Question: hi whats wrong in my script, when I try to run it always says that Schema has not been registered for model
'''
var session = require('express-session');
var flash = require('connect-flash');
var mongoose = require('mongoose');
mongoose.Promise = global.Promise;
mongoos.connect('mongodb://localhost/csvUploads', {
useMongoClient: true
});
require('./models/csvUpload');
'''
This is my app.js and below is the model
'''
var mongoose = require('mongoose');
var Schema = mongoose.Schema;
var csvUploadsSchema = new Schema({
jirakey: {
type: String,
required: 'Cannot be Left blank.'
},
status: {
type: String,
required: 'Cannot be Left blank.'
},
priority: {
type: String,
required: 'Cannot be Left blank.'
},
...
})
module.exports = mongoose.model('csvUpload', csvUploadsSchema);
'''

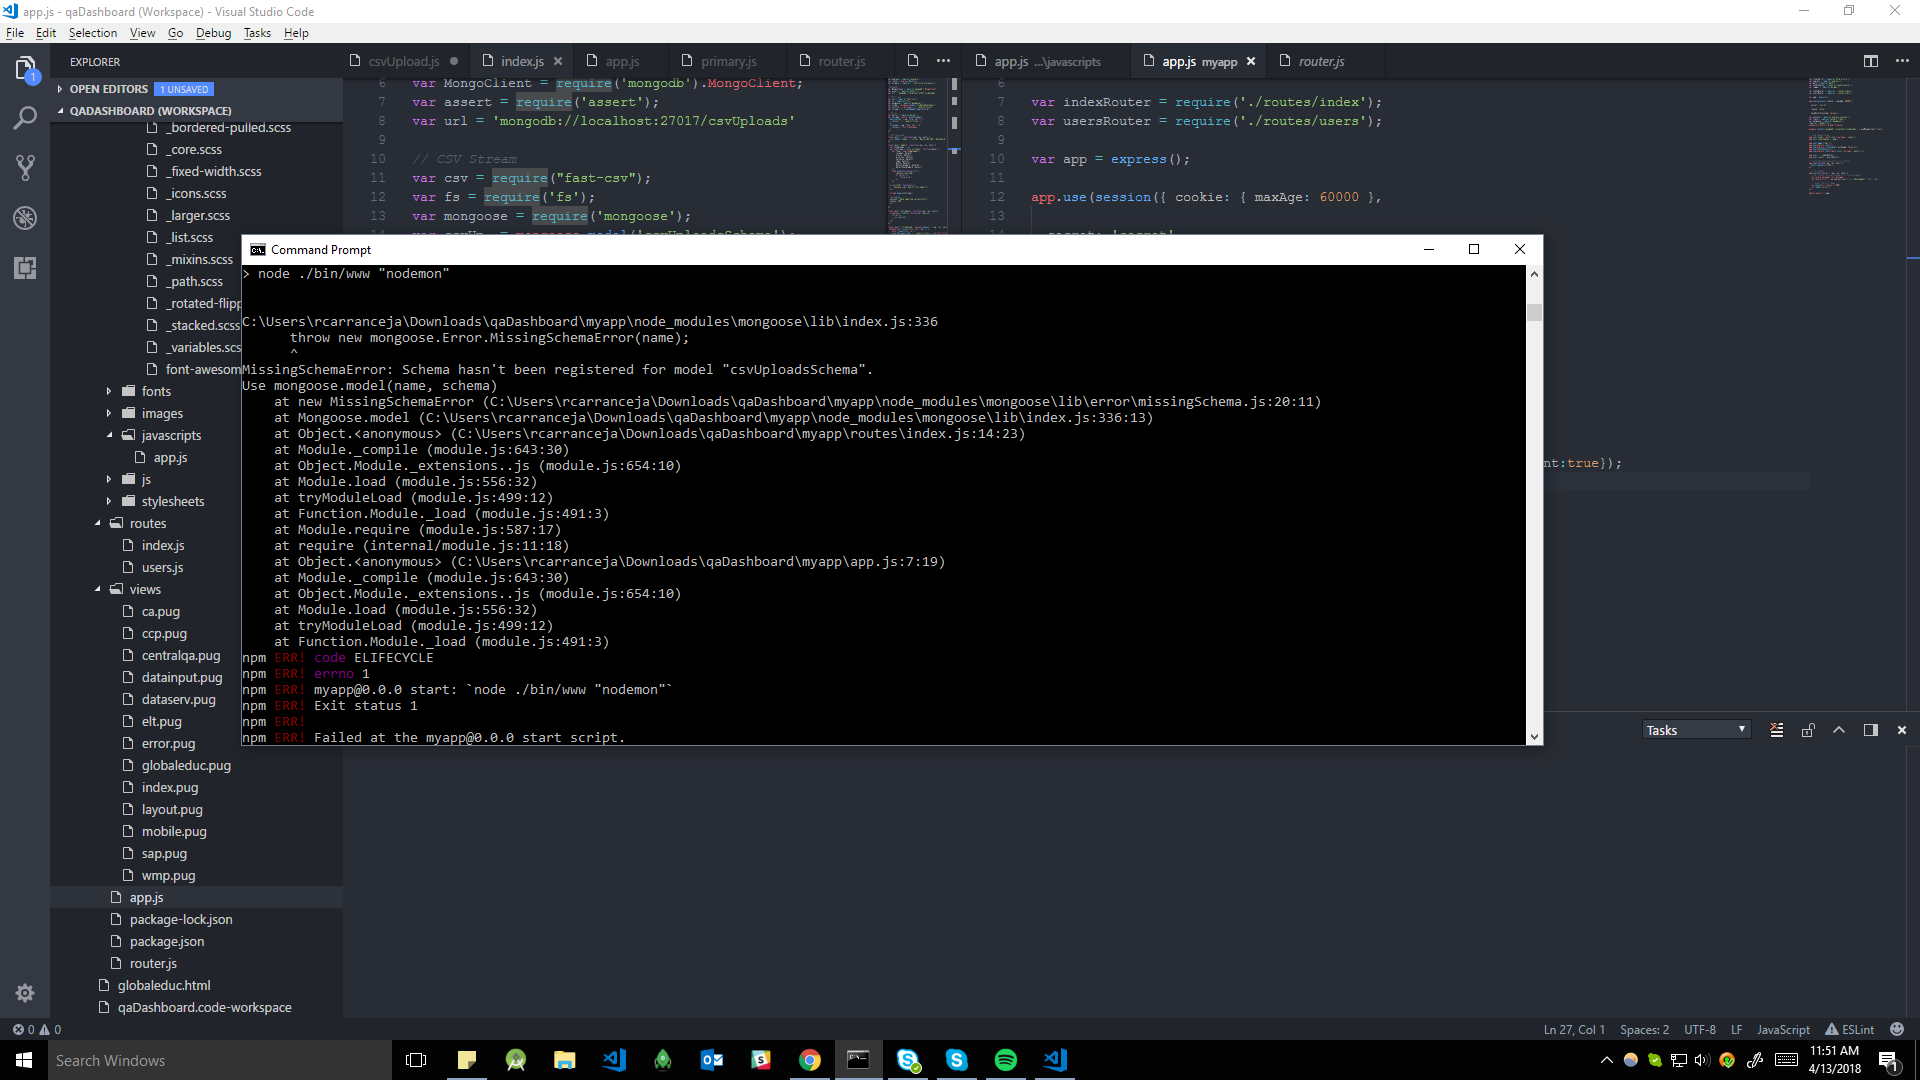
Answer: You need to 'require' that file in 'app.js' file to register your schema.
Something like 'require('./path/to/model.js')' in your server file. And require it before connecting to db